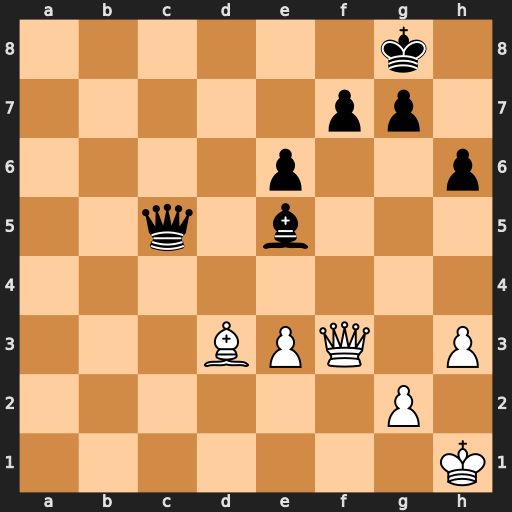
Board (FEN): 6k1/5pp1/4p2p/2q1b3/8/3BPQ1P/6P1/7K
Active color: w
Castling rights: -
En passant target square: -
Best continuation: Qa8+ Qf8 Bh7+ Kxh7 Qxf8